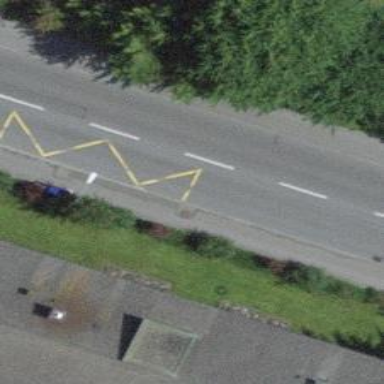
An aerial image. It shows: Public transport stop position.